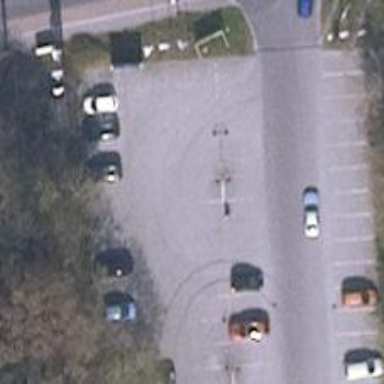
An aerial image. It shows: Parking aisle designated as service road.